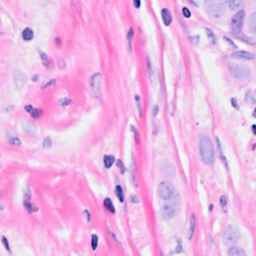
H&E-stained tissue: Breast